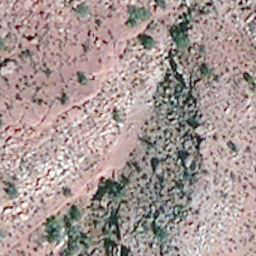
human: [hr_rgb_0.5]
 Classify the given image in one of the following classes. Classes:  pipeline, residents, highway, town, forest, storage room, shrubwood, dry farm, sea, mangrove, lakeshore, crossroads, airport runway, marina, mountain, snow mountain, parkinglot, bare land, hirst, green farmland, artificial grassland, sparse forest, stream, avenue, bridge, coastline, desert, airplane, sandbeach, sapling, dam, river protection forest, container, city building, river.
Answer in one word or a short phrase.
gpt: bare land